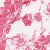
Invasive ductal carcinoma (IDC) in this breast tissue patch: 0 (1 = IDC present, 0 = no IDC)